Field crop: maize
Growth stage: 2
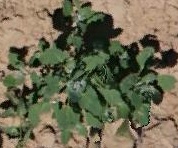
Species: chenopodium